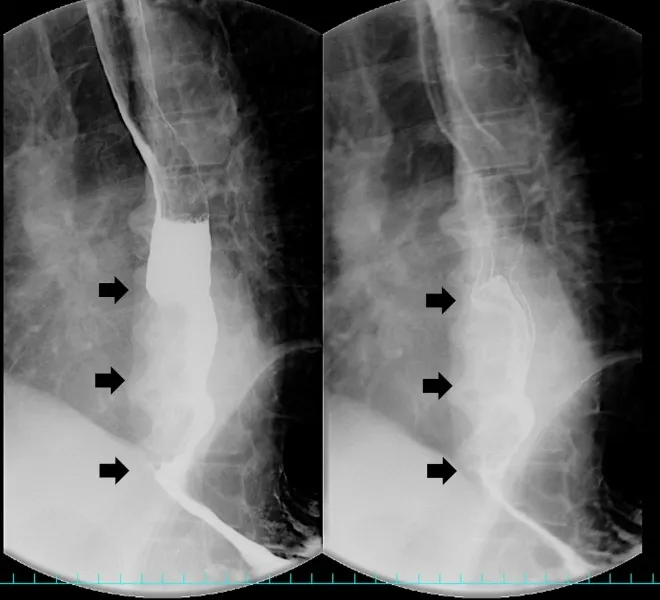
Barium esophagography scan. . The scan reveals a space-occupying lesion in the lower thoracic esophagus (arrows).
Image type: radiology (x_ray)